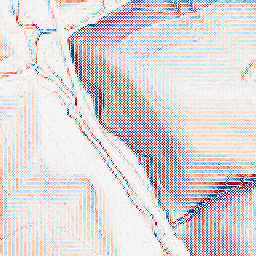
Category: wavelet
Decomposition family: wavelet_dwt
Decomposition parameters: wavelet: haar
level: 1
Upsampling method: area
Upsampling parameters: scale: 2
Upsampling scale: 2